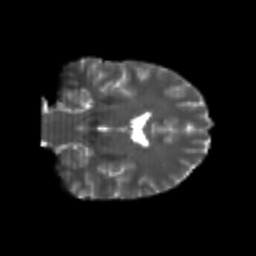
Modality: T2w
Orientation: coronal
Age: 24
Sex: male
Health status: healthy
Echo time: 0.074 s